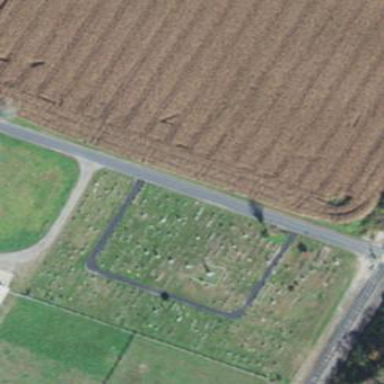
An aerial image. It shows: Cemetery.